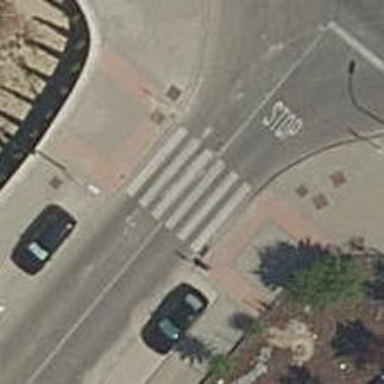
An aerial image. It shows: Zebra crossing on the road.